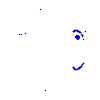
Particle: electron